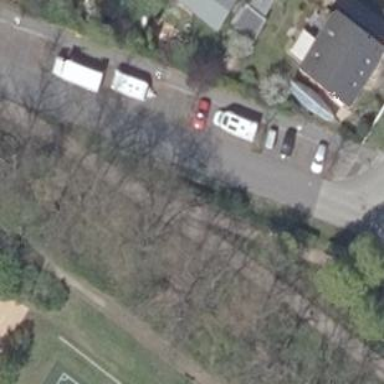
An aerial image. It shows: Compacted footway.